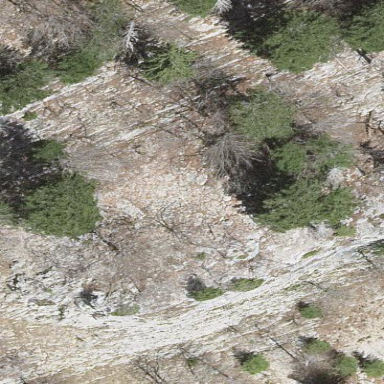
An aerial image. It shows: Landscape dominated by bare rock.